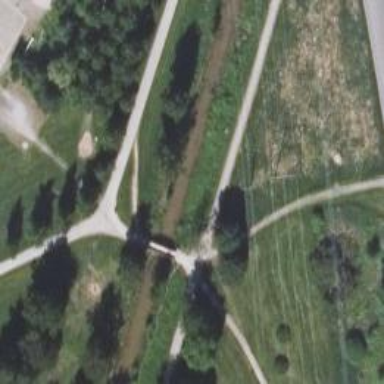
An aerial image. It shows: Bridge for cycleway.